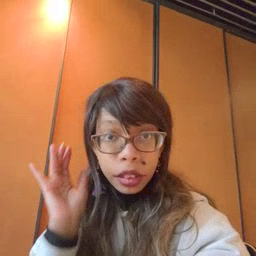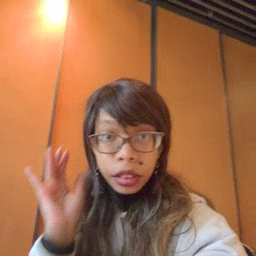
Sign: listen